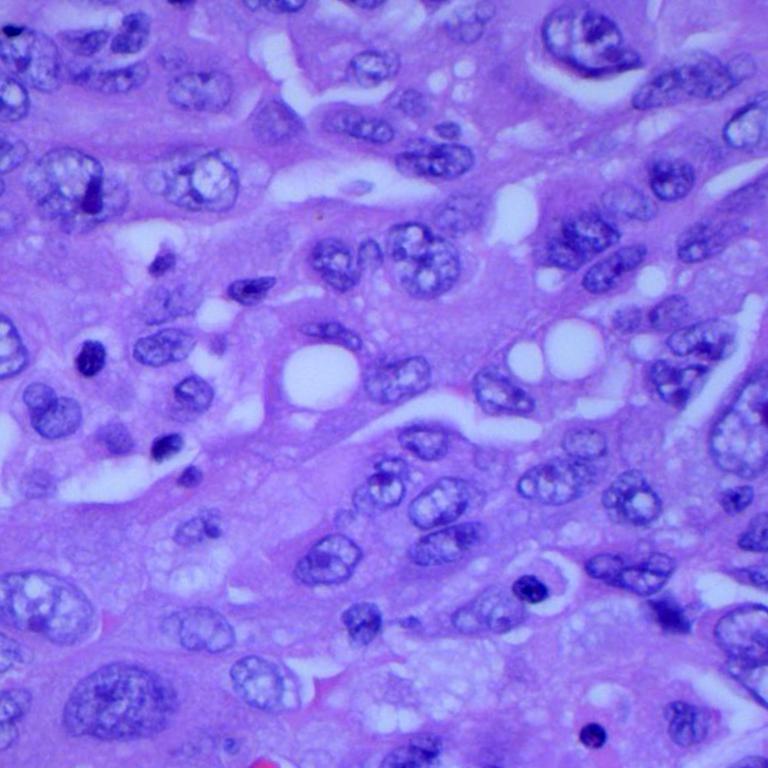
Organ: lung
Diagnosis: adenocarcinomas